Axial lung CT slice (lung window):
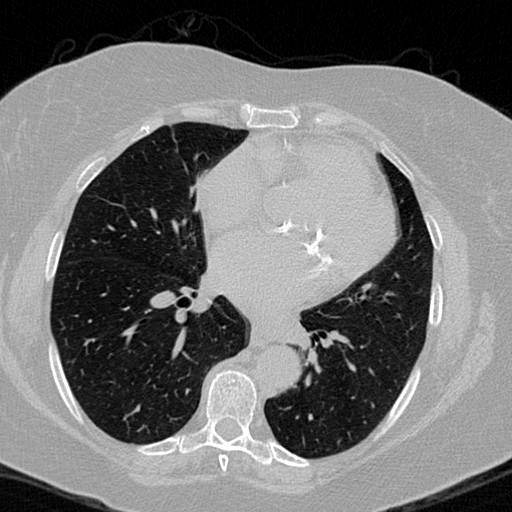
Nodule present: no